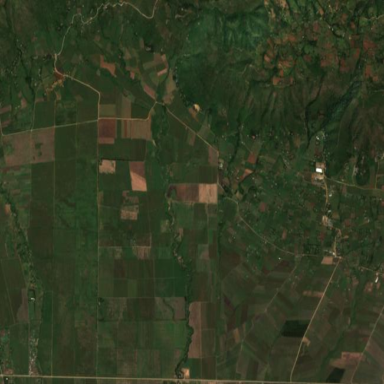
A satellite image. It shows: Farmland with sugarcane crops.